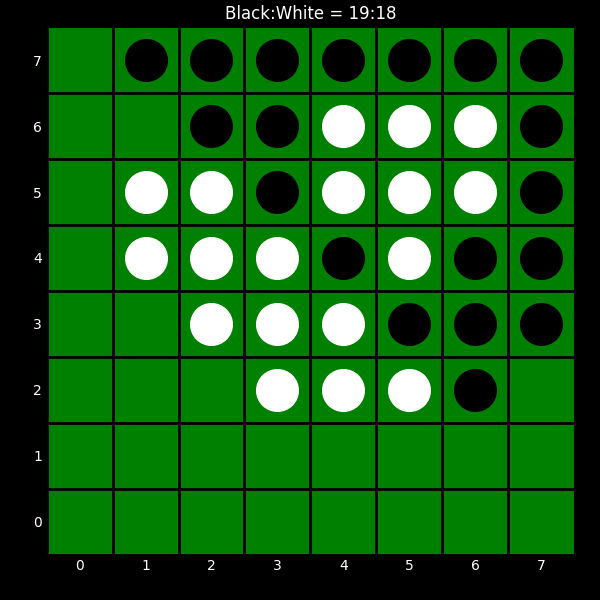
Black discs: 19
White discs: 18